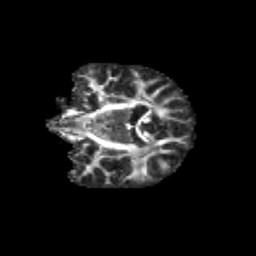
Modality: FA
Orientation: coronal
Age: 13
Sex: female
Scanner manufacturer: siemens
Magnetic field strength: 3 T
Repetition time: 3.8 s
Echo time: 0.07 s